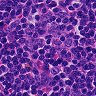
Metastatic tissue present: no